Question: First off I want to point out that I'm very new to the ExtJs library. I want to create an image through the use of some drawing/canvas API. The image I want to create is similar to the below image.

I'm wondering if this is possible through javascript/Extjs because I haven't been able to find anything online that makes this clear. If you can think of a different kind of approach I would appreciate that as well.
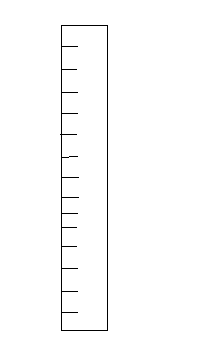
Answer: I don't know of a canvas API for Ext. But you can easily use the canvas API with Ext. <URL>.
'''
<canvas id="c1"></canvas>
'''
'''
Ext.onReady(function() {
draw(document.getElementById('c1'));
});
function draw(el) {
var canvas = el;
var ctx = canvas.getContext("2d");
ctx.strokeRect(0, 0, 50, 200);
for(var y = 10; y < 200; y += 10){
ctx.moveTo(0, y);
ctx.lineTo(25, y);
}
ctx.stroke();
ctx.closePath();
}
'''